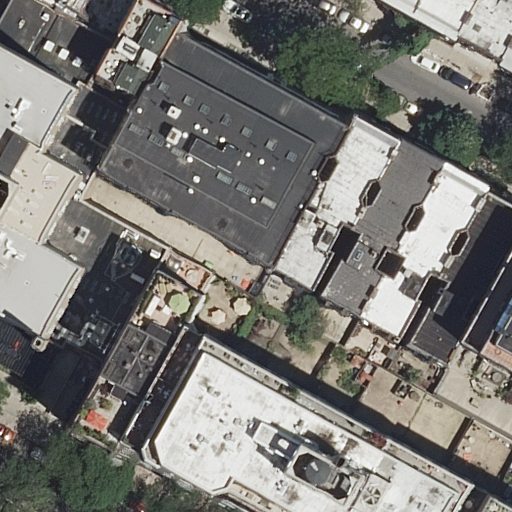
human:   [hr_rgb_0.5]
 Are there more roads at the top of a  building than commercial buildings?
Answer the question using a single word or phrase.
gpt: yes

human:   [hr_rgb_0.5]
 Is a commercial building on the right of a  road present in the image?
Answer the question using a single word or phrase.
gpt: no

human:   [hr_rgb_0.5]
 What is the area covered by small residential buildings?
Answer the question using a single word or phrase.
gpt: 122m2

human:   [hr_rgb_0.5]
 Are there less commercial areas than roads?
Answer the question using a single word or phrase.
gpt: yes

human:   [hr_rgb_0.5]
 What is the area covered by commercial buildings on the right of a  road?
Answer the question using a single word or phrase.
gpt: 0m2

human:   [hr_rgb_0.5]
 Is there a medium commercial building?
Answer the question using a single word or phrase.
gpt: no

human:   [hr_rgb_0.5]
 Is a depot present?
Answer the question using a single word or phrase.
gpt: no

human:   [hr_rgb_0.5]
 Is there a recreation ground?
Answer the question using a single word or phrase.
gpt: no

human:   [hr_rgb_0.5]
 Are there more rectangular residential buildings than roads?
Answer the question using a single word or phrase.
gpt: yes

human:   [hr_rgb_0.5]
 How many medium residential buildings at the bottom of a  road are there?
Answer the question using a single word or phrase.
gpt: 4

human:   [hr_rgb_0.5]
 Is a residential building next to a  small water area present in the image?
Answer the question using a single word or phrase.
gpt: no

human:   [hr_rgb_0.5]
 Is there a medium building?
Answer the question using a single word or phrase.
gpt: yes

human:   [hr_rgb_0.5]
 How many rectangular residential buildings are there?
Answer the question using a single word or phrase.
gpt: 9

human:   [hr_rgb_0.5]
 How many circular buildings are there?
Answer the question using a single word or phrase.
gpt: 0

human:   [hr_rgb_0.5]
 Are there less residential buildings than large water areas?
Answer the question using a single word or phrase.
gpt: no

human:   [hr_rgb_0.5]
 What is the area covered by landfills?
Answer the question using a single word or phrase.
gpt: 0m2

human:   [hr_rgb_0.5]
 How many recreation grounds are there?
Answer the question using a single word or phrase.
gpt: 0

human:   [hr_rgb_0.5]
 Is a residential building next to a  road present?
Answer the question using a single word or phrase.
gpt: yes

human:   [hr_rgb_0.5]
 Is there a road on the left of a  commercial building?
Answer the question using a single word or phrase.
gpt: no

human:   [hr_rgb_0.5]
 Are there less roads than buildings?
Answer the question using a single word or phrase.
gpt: yes

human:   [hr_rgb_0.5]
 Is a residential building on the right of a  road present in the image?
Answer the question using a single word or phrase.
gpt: yes

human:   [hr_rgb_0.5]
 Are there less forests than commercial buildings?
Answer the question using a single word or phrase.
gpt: no

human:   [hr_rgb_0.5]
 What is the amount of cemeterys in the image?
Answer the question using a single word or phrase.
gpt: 0

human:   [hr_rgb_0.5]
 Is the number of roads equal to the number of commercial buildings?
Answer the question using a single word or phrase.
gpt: no

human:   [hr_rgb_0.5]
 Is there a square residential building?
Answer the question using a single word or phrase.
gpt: no

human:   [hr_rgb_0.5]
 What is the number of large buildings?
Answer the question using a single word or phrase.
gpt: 4

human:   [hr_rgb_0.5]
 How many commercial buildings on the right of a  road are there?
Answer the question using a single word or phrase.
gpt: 0

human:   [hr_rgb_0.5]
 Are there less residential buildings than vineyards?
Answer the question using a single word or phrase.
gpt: no

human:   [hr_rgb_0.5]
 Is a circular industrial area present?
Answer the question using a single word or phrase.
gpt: no

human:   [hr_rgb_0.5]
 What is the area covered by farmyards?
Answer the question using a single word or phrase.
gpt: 0m2

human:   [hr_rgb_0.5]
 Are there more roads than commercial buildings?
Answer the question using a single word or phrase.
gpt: yes

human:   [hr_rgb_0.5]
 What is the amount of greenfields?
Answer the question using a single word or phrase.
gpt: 0

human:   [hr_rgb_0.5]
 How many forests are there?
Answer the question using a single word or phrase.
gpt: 0

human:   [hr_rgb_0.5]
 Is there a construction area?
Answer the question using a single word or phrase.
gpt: no

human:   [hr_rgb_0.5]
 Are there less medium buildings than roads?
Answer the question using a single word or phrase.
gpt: no

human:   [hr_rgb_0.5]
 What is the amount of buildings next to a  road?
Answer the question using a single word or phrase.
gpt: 16